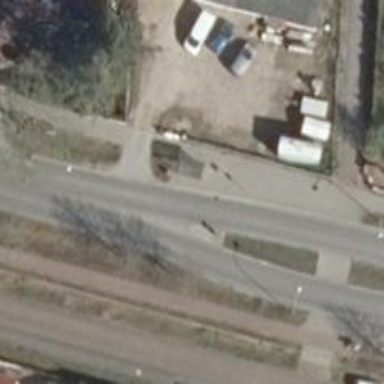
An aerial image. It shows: Asphalt road designated as primary highway with separate sidewalks and cycle paths.